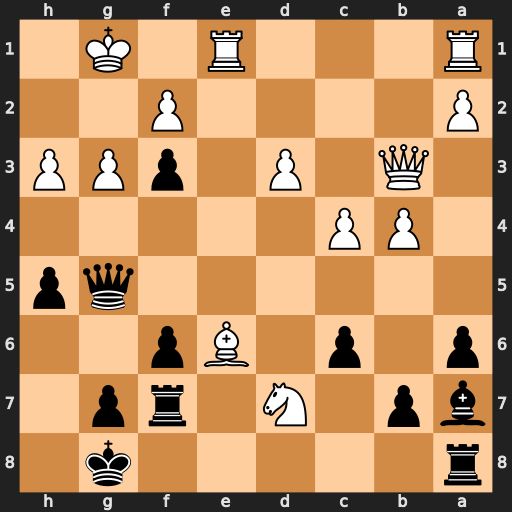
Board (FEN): r5k1/bp1N1rp1/p1p1Bp2/6qp/1PP5/1Q1P1pPP/P4P2/R3R1K1
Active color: b
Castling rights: -
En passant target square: -
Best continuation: Qxg3+ Kh1 Qg2#